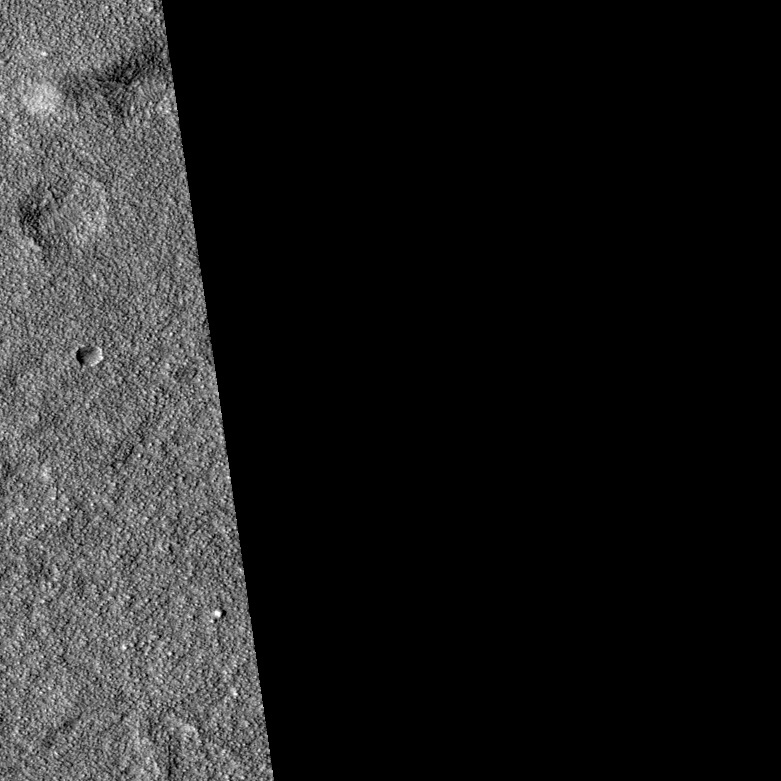
Label: dustdevil